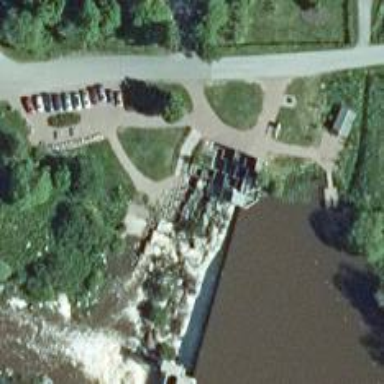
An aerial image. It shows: Fish pass along the waterway.